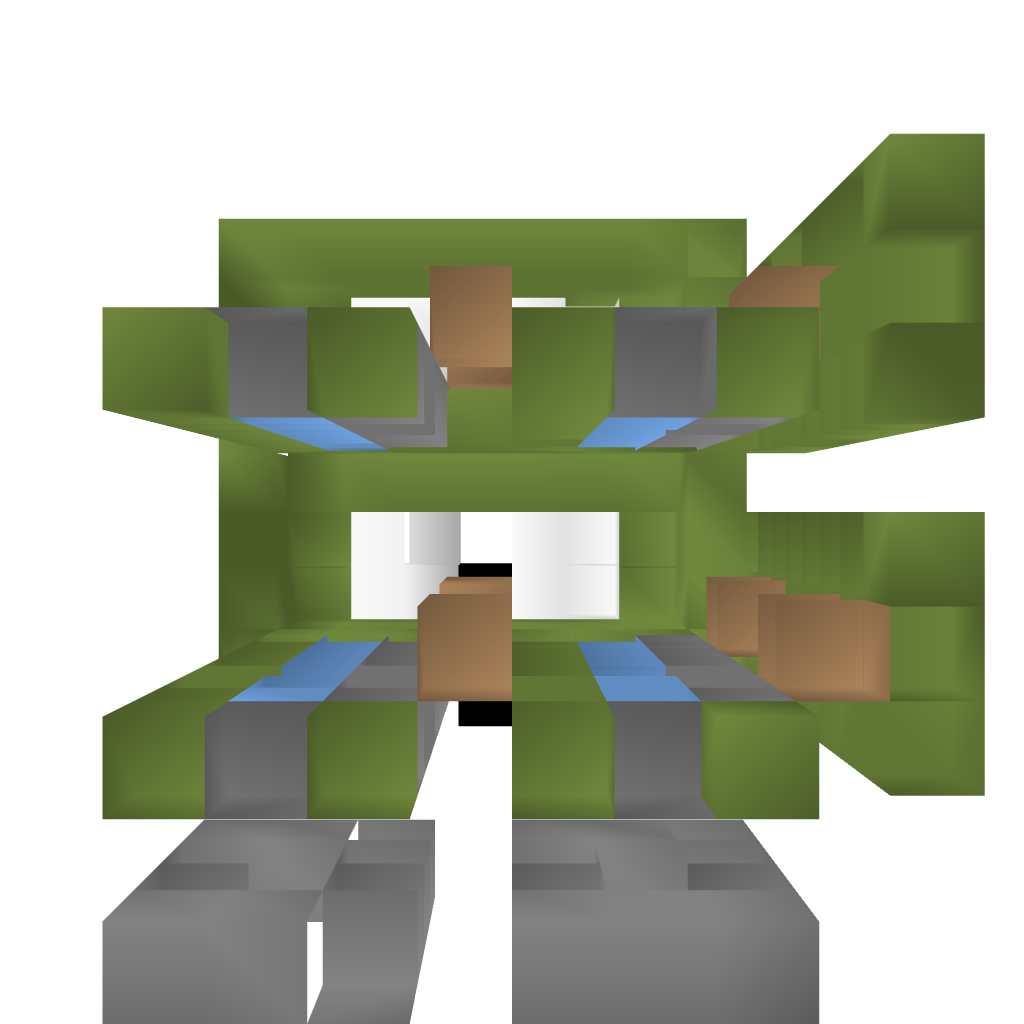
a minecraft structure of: multi tnt cannon(low range) bad low quality